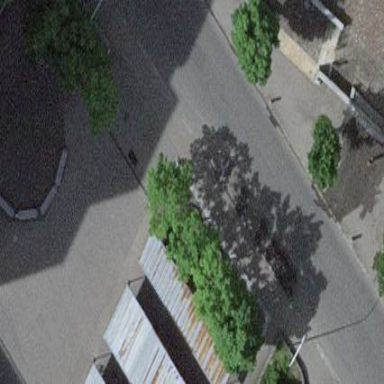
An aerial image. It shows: Motorcycle parking area located on the roof of building.